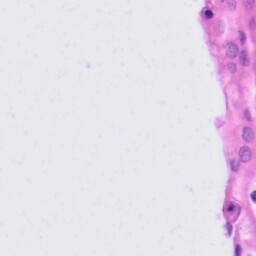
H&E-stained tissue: Tonsil